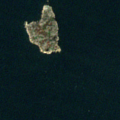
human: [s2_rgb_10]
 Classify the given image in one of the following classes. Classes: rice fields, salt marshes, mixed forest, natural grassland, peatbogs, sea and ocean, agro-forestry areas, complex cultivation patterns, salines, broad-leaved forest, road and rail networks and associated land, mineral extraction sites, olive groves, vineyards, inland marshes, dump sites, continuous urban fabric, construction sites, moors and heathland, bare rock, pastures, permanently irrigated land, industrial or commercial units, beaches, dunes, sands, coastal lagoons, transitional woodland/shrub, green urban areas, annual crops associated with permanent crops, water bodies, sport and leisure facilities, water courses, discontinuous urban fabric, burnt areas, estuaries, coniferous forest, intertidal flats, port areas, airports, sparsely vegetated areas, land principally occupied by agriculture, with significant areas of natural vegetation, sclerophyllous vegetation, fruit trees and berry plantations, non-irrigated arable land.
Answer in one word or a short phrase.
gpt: sea and ocean